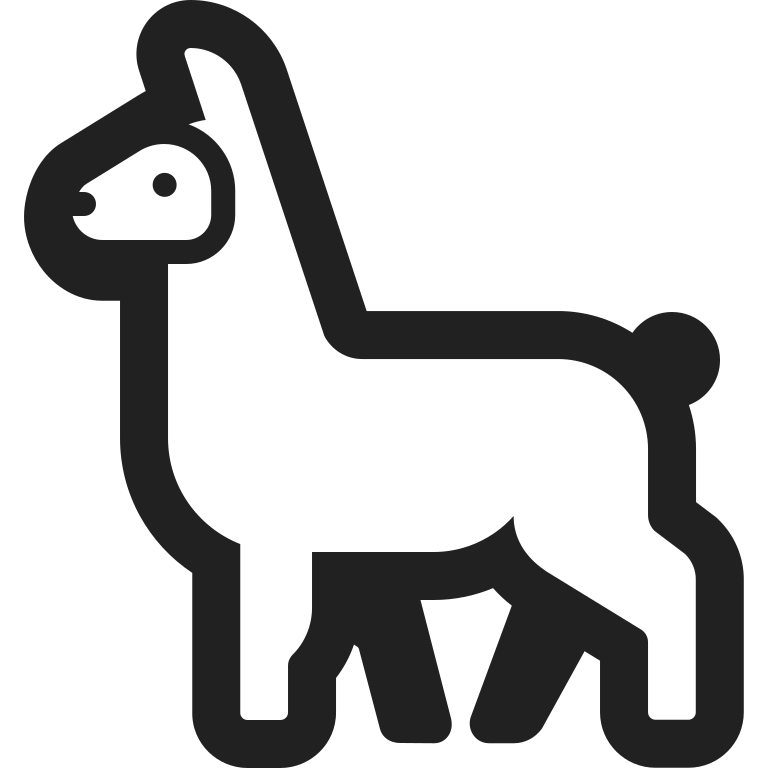
llama high contrast